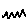
Label: zigzag